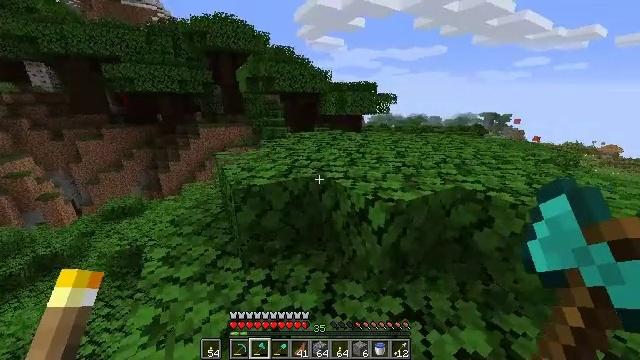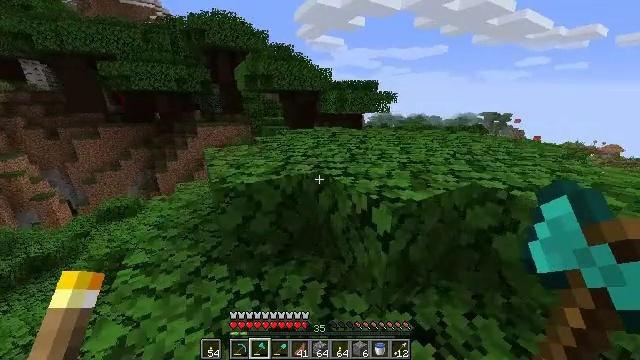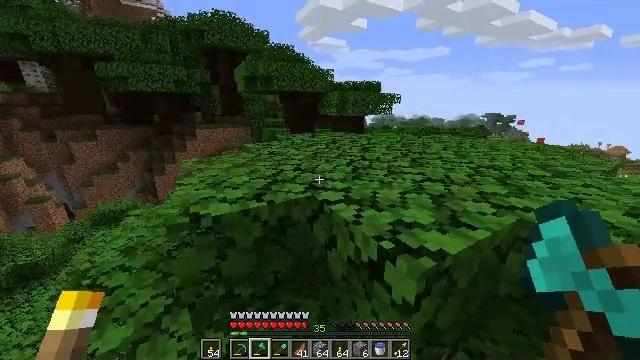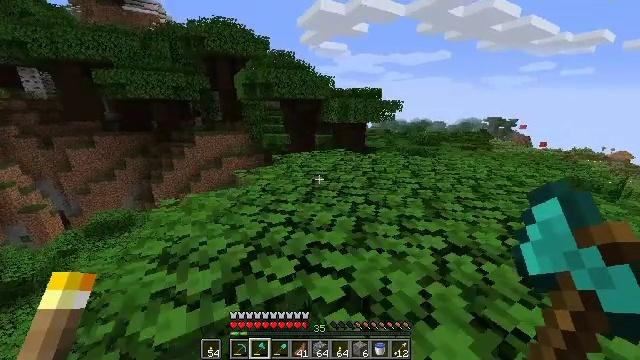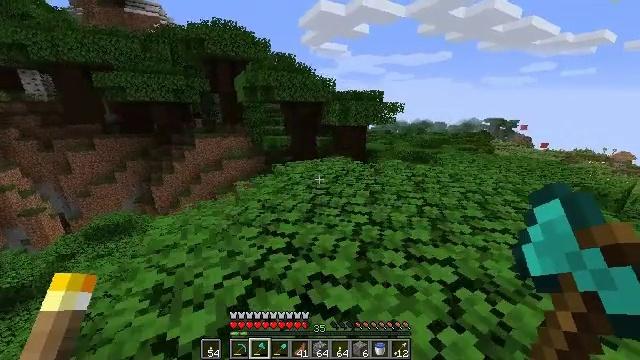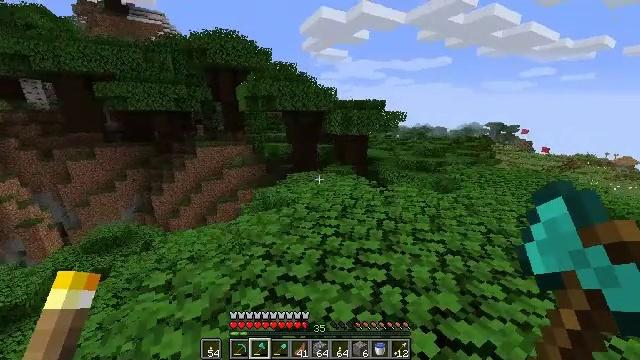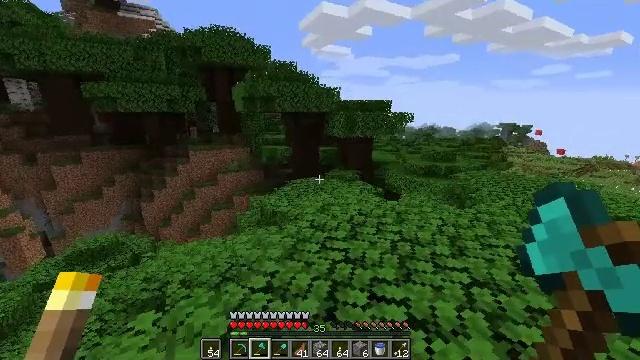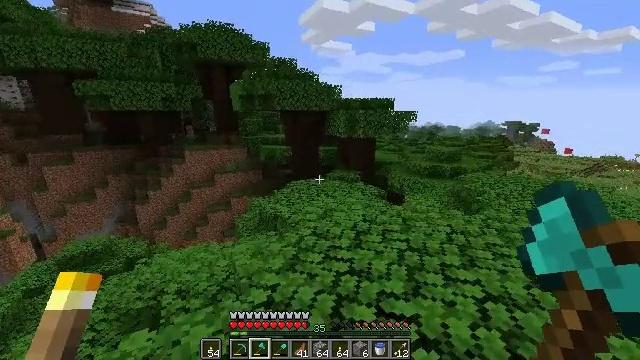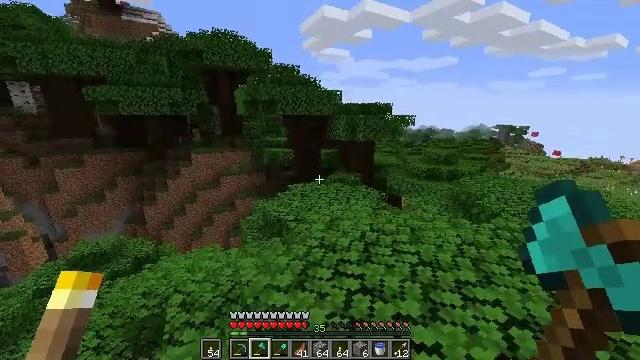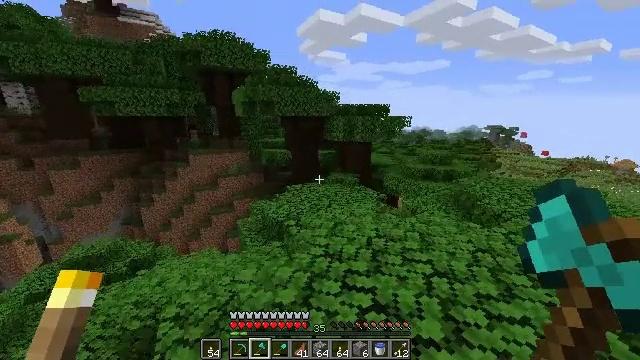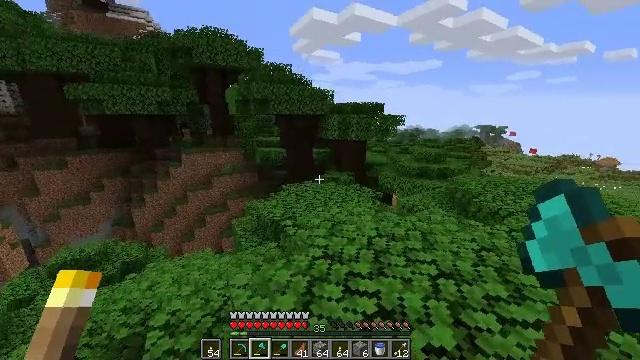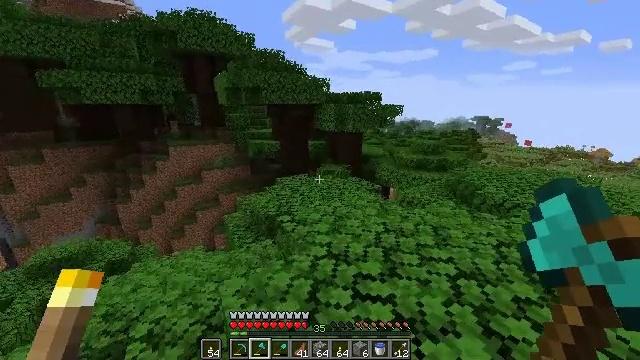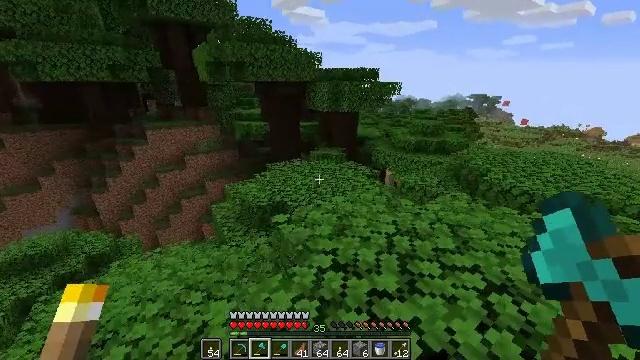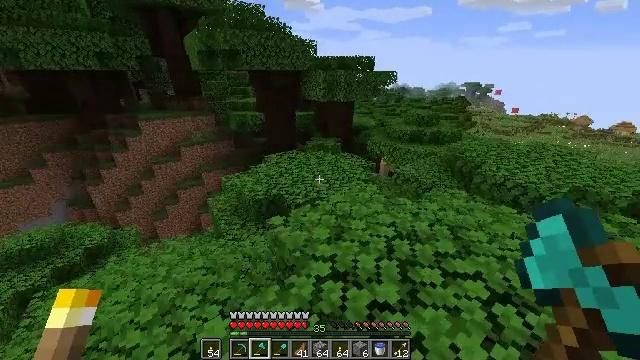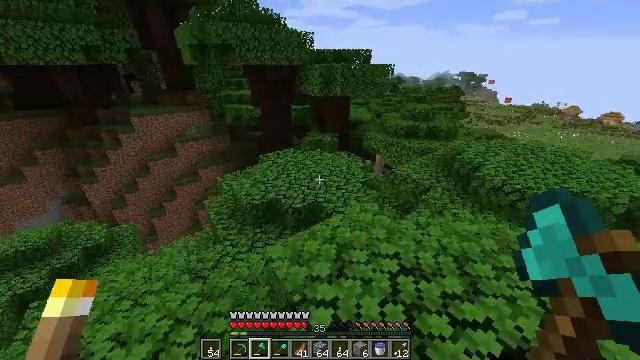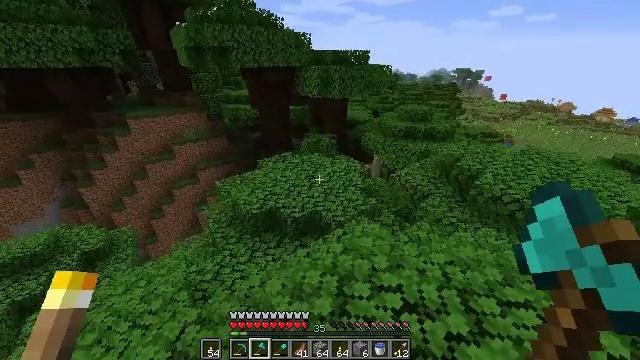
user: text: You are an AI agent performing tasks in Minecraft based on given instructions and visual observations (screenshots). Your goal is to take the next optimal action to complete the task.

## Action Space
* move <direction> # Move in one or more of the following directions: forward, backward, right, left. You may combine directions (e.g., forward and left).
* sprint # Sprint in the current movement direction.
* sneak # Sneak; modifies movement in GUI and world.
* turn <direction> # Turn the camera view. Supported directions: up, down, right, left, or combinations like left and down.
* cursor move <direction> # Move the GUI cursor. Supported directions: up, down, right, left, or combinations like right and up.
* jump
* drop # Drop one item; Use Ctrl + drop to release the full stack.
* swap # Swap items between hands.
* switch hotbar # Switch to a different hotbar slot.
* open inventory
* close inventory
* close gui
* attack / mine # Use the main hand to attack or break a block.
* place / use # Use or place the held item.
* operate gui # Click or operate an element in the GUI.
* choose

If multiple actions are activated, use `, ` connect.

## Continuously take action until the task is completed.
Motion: motion action
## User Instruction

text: Remove oak leaves from branches.
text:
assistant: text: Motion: move forward, sprint, jump
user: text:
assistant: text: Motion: move forward, sprint, jump
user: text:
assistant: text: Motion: move forward, sprint, jump
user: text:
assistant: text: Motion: move forward, sprint, jump
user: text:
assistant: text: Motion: move forward, sprint, turn up, jump
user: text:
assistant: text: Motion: move forward, sprint, jump
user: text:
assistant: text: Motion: move forward, sprint, jump
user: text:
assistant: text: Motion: move forward, sprint, jump
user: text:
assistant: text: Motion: move forward, sprint, jump
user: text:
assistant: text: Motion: move forward, sprint, turn right, jump
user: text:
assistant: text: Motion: move forward, sprint, turn right and down, jump
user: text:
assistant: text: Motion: move forward, sprint, turn right and down, jump
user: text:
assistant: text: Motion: move forward, sprint, turn right and down, jump
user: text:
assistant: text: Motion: move forward, sprint, turn right and down, jump
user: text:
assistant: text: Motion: move forward, sprint, turn down, jump
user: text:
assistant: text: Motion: move forward, sprint, jump
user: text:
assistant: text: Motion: move forward, sprint, jump
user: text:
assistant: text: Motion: move forward, sprint, turn right and down, jump
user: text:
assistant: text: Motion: move forward, sprint
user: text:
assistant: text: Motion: move forward, sprint
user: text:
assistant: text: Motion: move forward, sprint
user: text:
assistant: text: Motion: move forward, sprint
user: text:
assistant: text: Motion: move forward, sprint
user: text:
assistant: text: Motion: move forward, sprint, turn right
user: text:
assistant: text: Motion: move forward, sprint
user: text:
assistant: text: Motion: move forward, sprint, jump
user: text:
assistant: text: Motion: move forward, sprint, jump
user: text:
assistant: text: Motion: move forward, sprint, jump
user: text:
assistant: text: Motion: move forward, sprint, jump
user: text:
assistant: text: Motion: move forward, sprint, jump